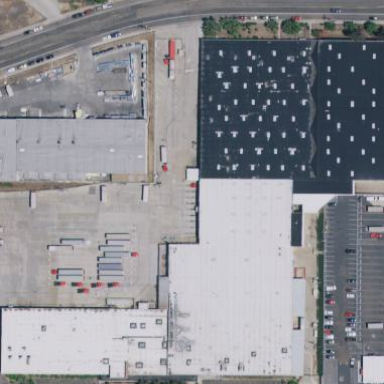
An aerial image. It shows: Industrial building.